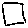
Label: square